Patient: sex M, age 26
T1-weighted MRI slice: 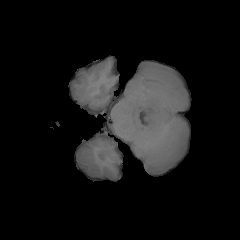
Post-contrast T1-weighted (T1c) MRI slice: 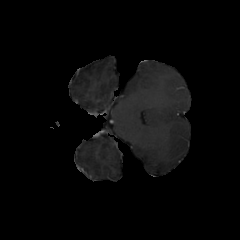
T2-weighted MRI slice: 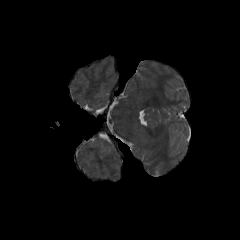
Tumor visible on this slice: no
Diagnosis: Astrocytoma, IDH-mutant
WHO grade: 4